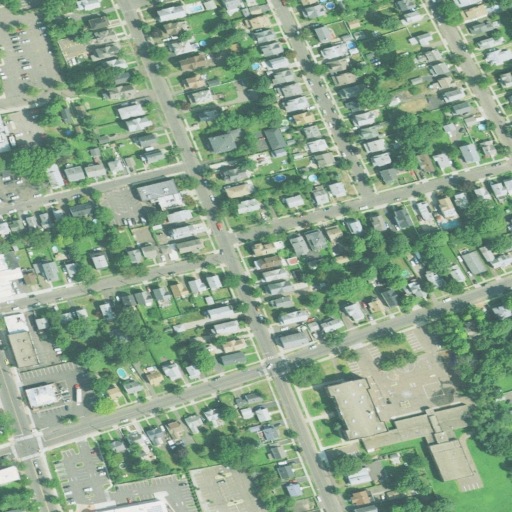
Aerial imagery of cape in Connecticut named Wigwam Neck containing medium intensity development, high intensity development, low intensity development, and open development